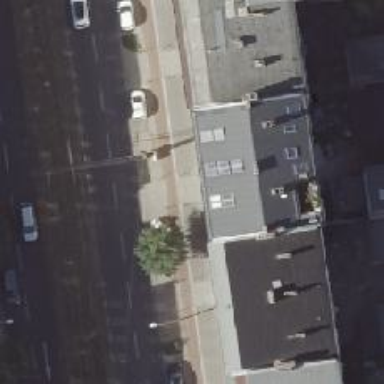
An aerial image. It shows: Sidewalk along the footway.